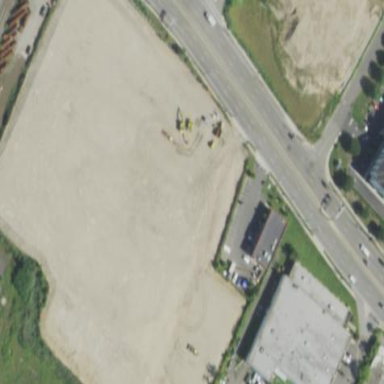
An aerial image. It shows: Brownfield site.